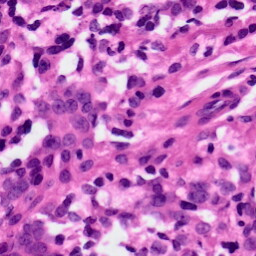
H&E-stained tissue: Ovarian